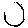
Label: hexagon